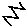
Label: zigzag